Interaction volume radius: 5 \u00c5
Interaction volume height: 40 \u00c5
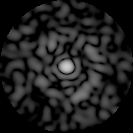
Disorder parameter: 0.8308